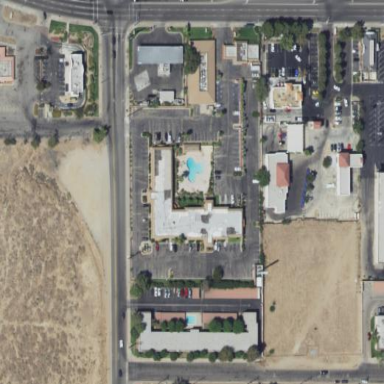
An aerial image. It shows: Motel building classified as hotel under tourism category.